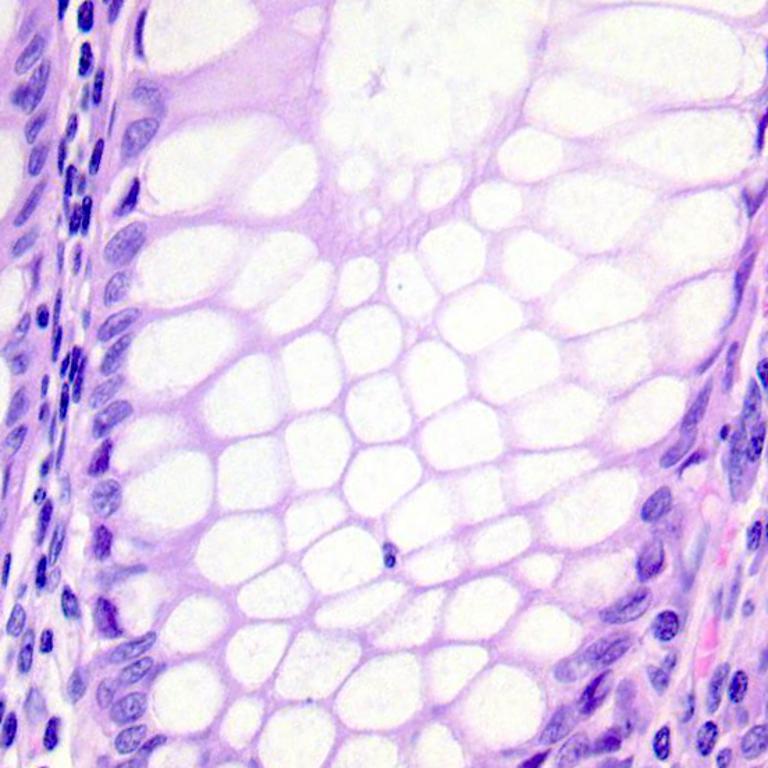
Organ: colon
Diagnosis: benign